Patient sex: M
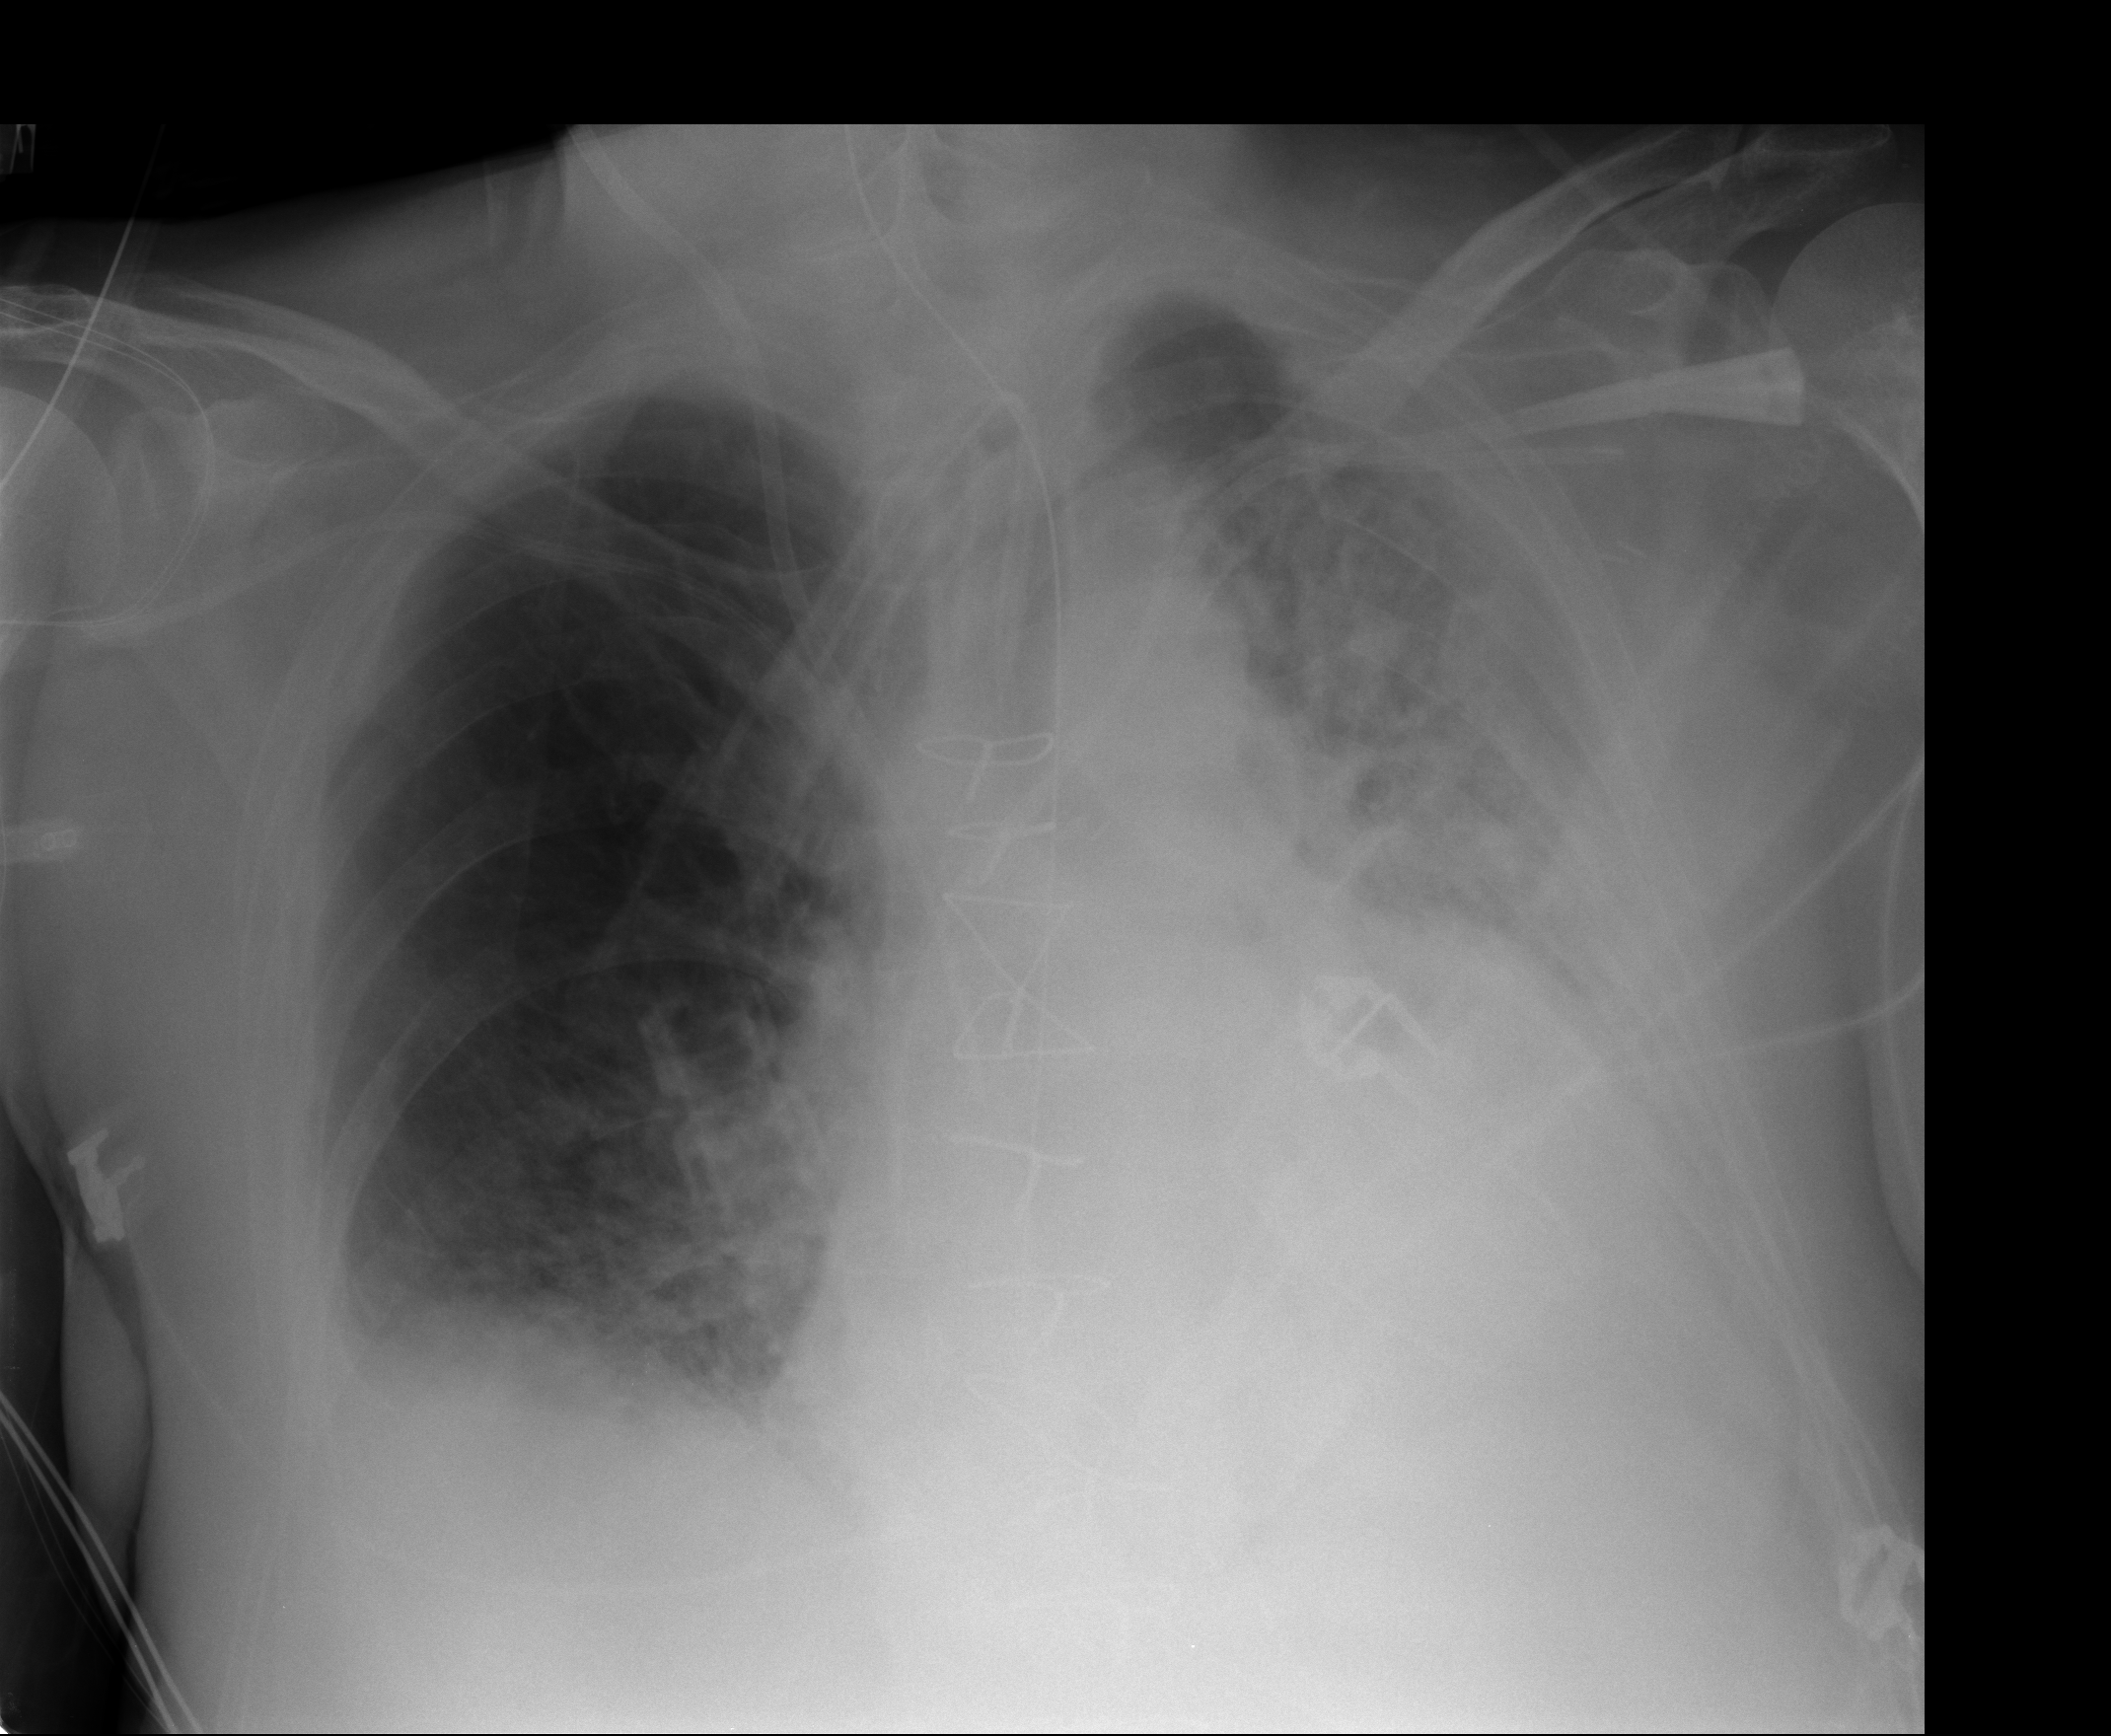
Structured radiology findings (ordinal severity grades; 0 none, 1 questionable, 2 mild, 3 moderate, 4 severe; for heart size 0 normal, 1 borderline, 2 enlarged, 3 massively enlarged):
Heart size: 3
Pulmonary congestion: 3
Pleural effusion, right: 2
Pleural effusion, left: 2
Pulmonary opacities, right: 2
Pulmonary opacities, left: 4
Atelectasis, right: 2
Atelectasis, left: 4